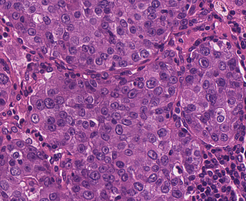
Tumor epithelial tissue: yes
Tumor-associated stroma tissue: yes
Normal tissue: no